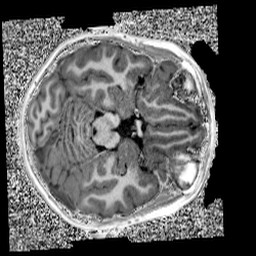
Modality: UNIT1
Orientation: axial
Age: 10
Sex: female
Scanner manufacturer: siemens
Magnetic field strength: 3 T
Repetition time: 4 s
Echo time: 0.00303 s